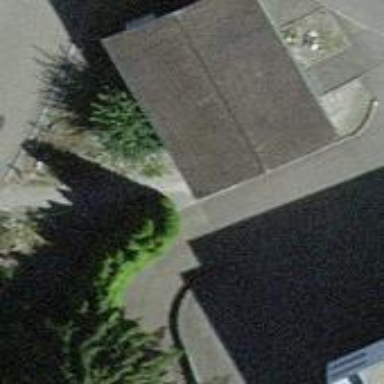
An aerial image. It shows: Shed serving as switchgear building.